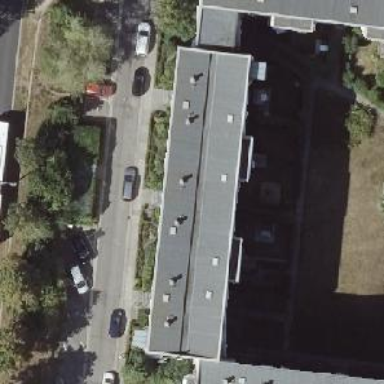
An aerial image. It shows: Apartment building with flat roof.